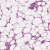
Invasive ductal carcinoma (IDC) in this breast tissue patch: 0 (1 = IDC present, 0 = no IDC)